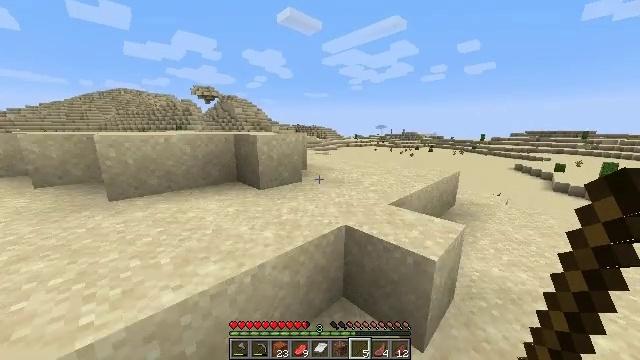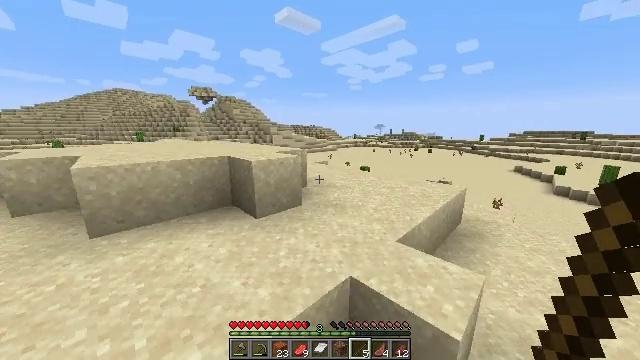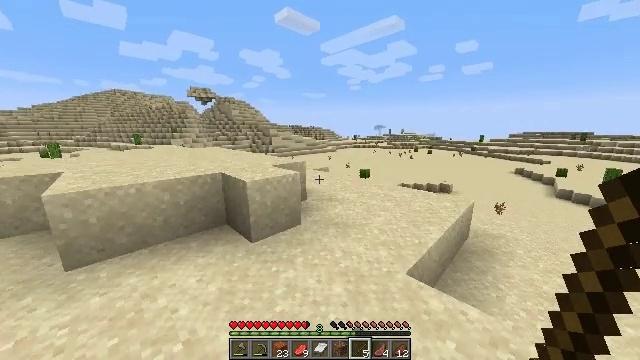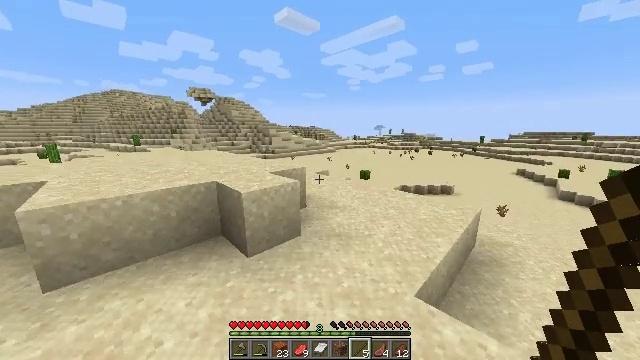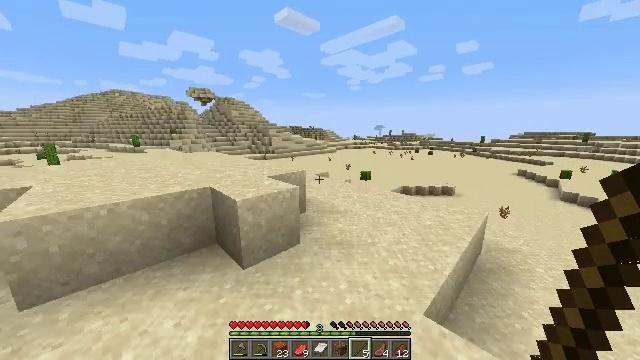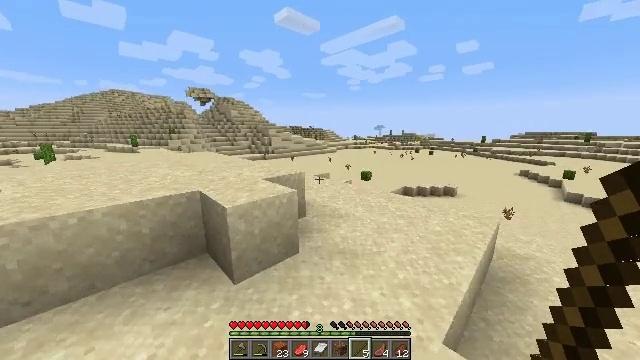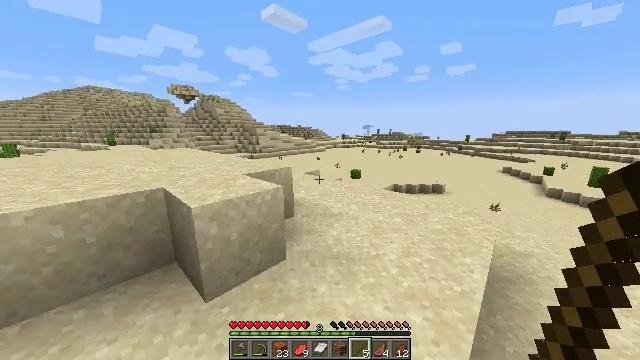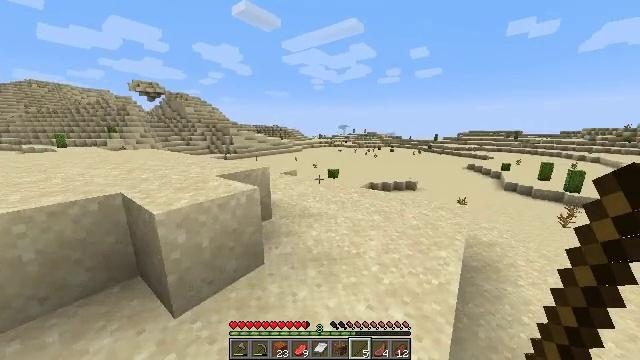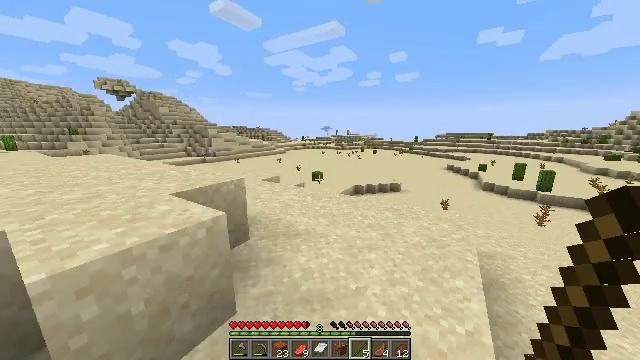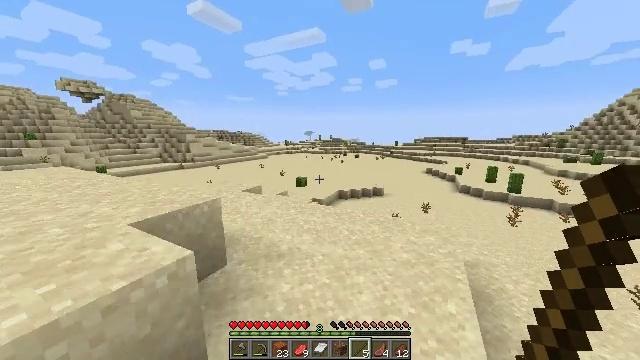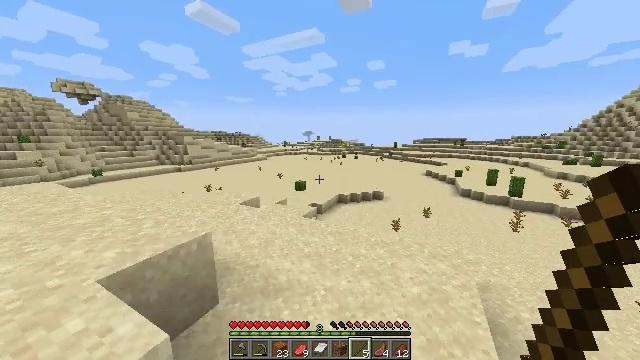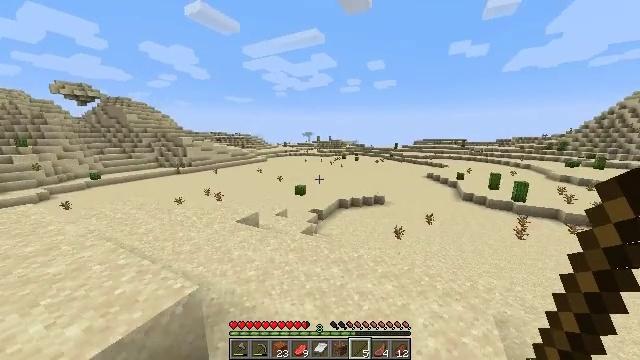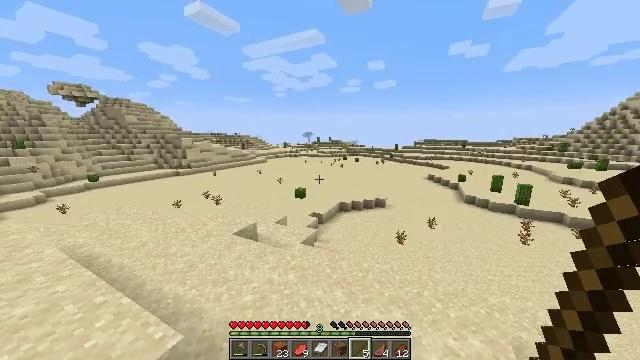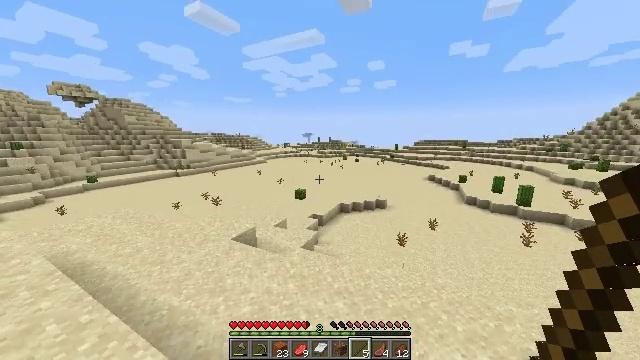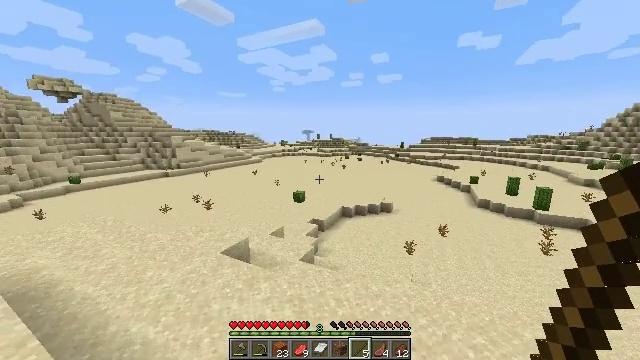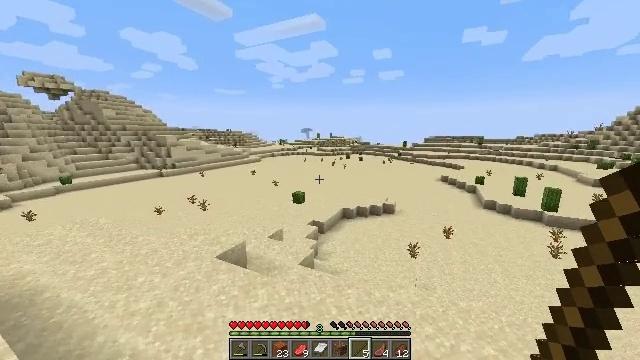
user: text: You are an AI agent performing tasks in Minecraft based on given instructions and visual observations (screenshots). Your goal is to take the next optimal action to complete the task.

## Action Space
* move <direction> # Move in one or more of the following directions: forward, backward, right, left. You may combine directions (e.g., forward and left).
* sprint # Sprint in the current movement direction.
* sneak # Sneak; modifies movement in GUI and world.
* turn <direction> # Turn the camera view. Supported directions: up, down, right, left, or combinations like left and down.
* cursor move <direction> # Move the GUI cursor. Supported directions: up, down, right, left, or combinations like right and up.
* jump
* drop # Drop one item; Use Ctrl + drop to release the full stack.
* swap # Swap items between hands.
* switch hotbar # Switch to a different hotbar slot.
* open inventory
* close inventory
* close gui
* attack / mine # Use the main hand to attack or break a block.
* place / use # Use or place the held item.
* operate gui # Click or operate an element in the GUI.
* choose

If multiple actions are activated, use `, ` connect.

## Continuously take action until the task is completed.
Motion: motion action
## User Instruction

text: Left click to mine the dead bush.
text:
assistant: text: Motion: move forward, jump
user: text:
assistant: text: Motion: move forward, jump
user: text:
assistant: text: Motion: move forward, sprint, jump
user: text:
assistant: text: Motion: move forward, sprint, jump
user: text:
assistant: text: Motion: move forward, sprint, jump
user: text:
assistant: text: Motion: move forward, sprint, turn right, jump
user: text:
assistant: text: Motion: move forward, sprint, turn right, use / place, jump
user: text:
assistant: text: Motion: move forward, sprint, turn right, use / place, jump
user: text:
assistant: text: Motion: move forward, sprint, turn right, use / place, jump
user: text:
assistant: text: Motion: move forward, sprint, use / place, jump
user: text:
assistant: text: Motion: move forward, sprint, use / place, jump
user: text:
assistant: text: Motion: move forward, sprint, jump
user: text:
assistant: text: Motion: sprint, jump
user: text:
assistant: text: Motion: sprint, jump
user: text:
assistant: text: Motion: sprint, jump
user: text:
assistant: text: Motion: sprint, jump
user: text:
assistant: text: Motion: sprint, jump
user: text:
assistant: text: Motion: sprint, turn right, jump
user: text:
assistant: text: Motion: sprint, turn right, jump
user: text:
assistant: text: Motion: sprint, turn right, jump
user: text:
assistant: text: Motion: sprint, turn right, jump
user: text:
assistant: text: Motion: sprint, jump
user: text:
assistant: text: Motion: move forward, sprint, jump
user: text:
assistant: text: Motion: move forward, sprint, jump
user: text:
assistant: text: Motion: move forward, jump
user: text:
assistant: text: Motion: move forward, jump
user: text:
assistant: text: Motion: move forward, jump
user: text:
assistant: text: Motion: move forward, jump
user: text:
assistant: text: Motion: move forward, jump
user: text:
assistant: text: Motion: move forward, jump